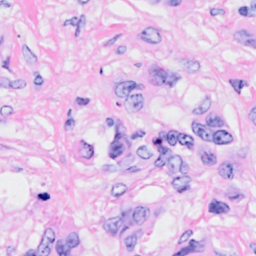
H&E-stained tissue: Breast